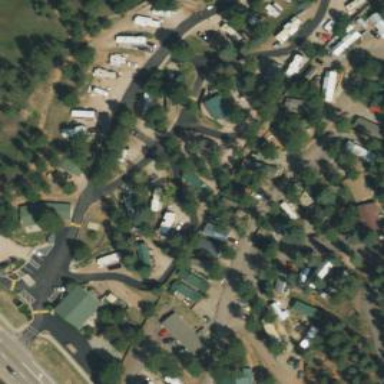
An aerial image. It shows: Caravan site for tourism.